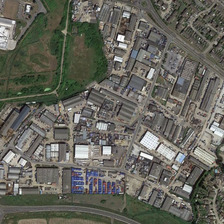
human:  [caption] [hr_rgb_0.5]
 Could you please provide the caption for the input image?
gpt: many gray buildings are in an industrial area near some green trees .

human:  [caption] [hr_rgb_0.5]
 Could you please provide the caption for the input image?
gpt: many gray buildings are in an industrial area near some green trees .

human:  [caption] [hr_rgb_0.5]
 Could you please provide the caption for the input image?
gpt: many gray buildings are in an industrial area near some green trees .

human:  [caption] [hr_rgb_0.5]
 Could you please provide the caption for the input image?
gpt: many gray buildings are in an industrial area near some green trees .

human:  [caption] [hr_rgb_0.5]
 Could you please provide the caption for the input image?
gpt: many gray buildings are in an industrial area near some green trees .